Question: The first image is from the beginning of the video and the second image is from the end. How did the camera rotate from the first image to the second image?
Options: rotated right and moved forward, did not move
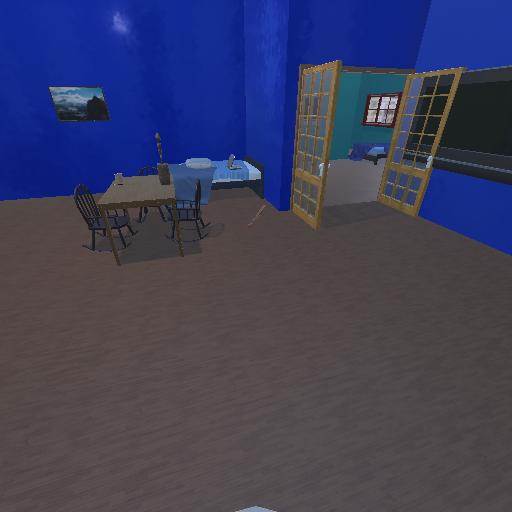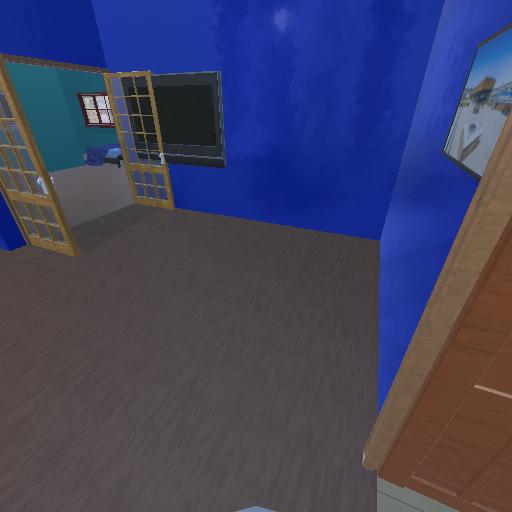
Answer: rotated right and moved forward